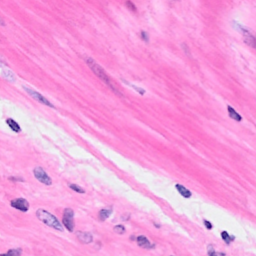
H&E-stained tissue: Breast